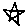
Label: star